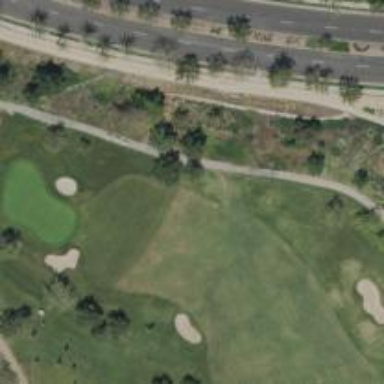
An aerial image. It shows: Service road used as golf cart path.